CT reconstruction: vmi40
Segmentation target: lesions
Patient: M, age 52
ISS stage: Stage 3
Metal implant: no
Axial slice:
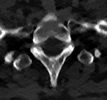
Sagittal slice:
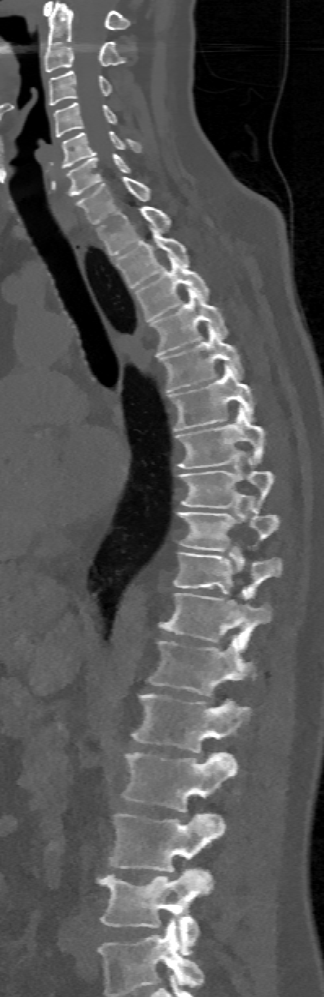